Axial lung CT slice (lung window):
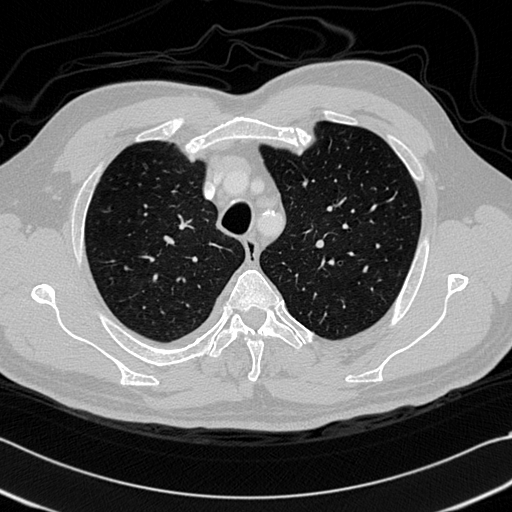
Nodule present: no